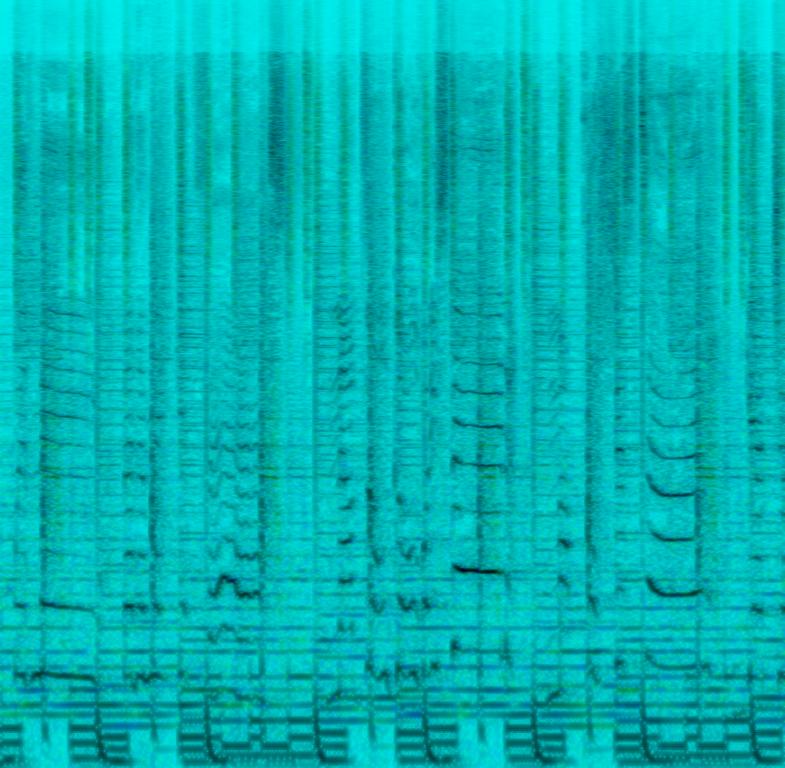
This is a dance-pop music piece. There are two female vocalists singing melodically and rapping. The keyboard is playing the main tune while there is a bass guitar playing in the background. The rhythm consists of an electronic drum beat. There is a hip atmosphere. This piece could be used in the soundtrack of a teenage drama TV series as an opening theme.